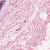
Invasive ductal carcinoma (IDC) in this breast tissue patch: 0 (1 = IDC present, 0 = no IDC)